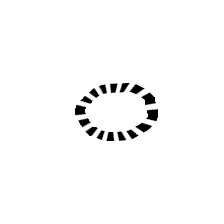
Shape: circle